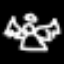
Label: angel